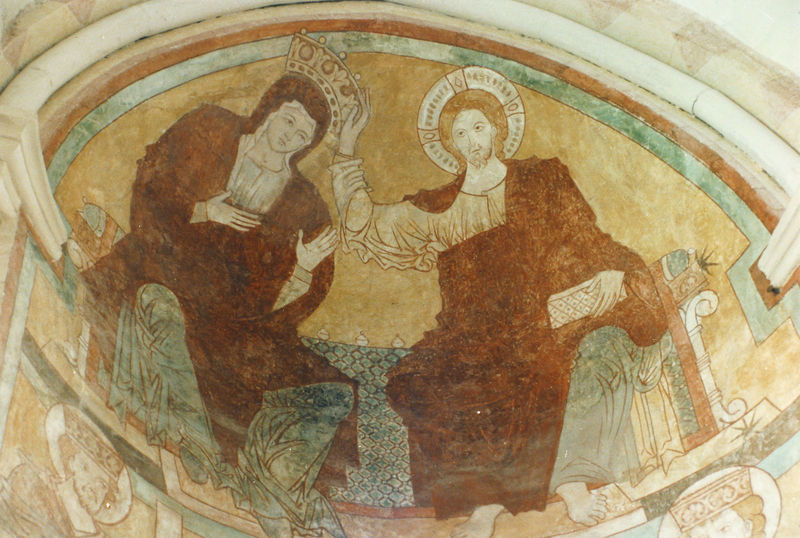
Titel: Marienkrönung und königliche Heilige
Standort: Weslarn, St. Urban (EU - D - NRW)
Institution: St. Urban
Schlagwörter: blau, gemälde, hand, himmel, mann, umhang, weiß, gelb, grün, sitzen, finger, frau, kleid, männer, türkis, rot, schleier, tuch, malerei, muster, bart, wand, arm, falten, hände, kirche, gewand, haare, mantel, sitzend, decke, krone, rund, füße, bogen, kuppel, kissen, könig, thron, wandmalerei, faltenwurf, nische, buch, stern, dom, barfuß, kiste, kapitell, heiligenschein, nimbus, christus, jesus, rotbraun, krönung, umhänge, buck, könige, deckengemälde, fresko, maria, madonna, aufnahme, fresco, wölbung, glorie, krönung mariae, byzantinische kunst, heilogenschein, marias